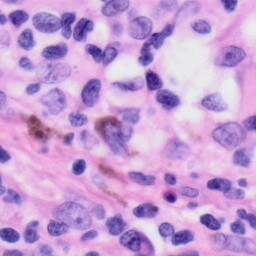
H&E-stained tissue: Skin